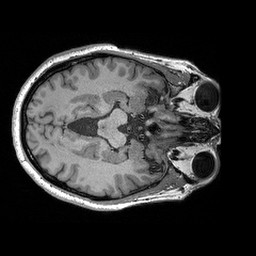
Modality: T1w
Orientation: axial
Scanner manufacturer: siemens
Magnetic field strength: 3 T
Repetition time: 2.3 s
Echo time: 0.00298 s